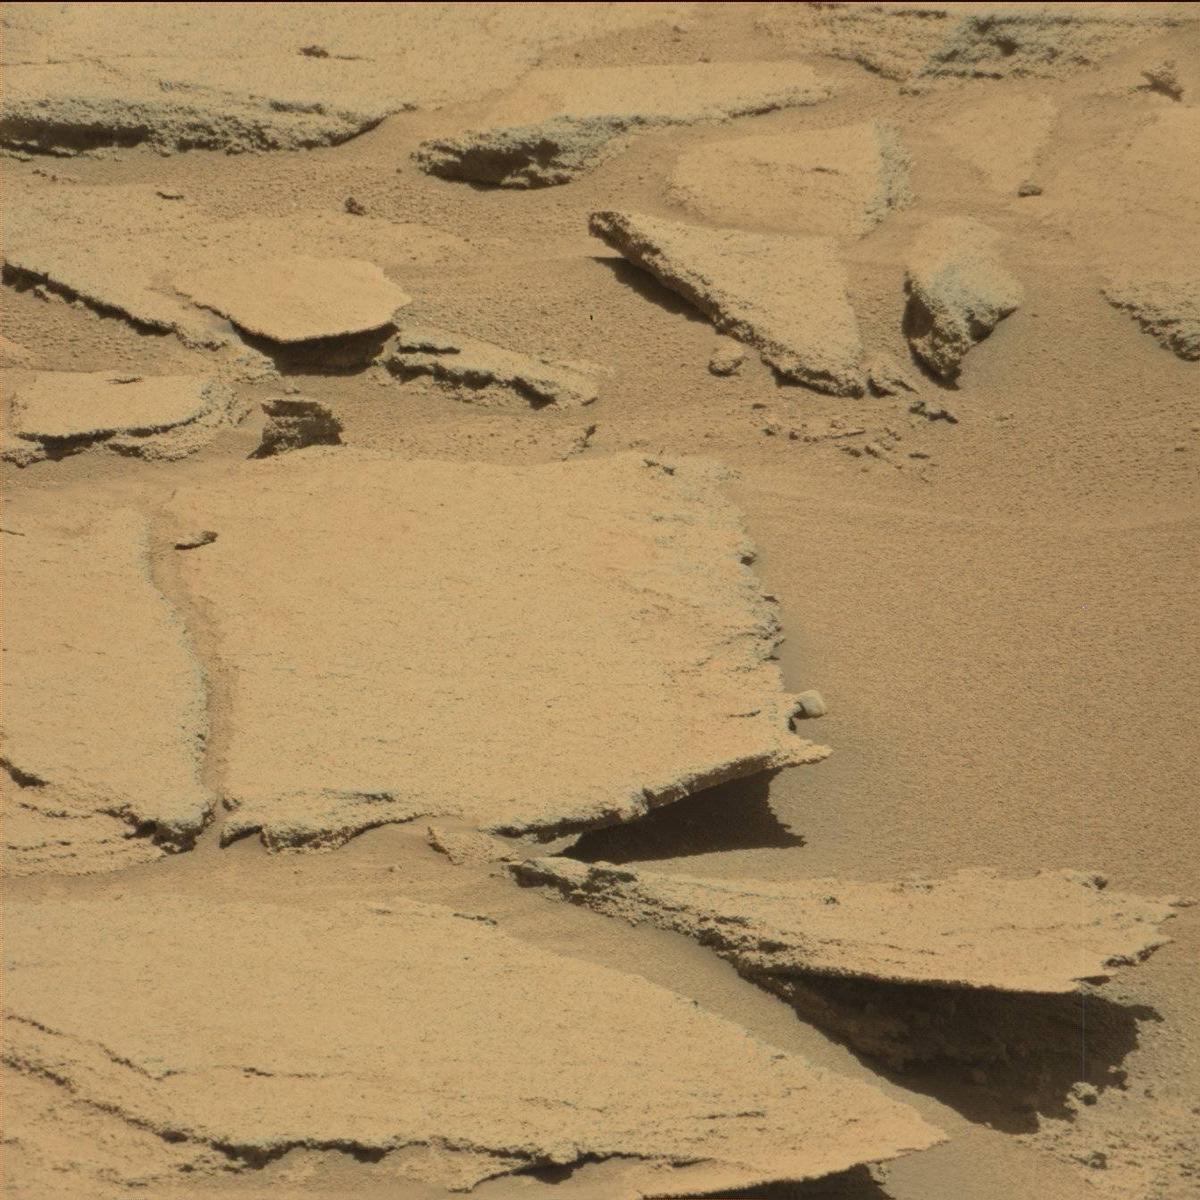
Terrain classes present: Bedrock, Rock, Sand / Soil